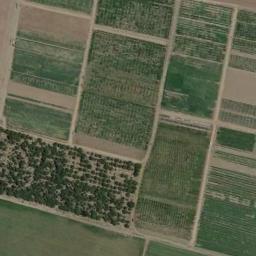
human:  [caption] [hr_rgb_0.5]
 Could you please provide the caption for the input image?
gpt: Some green rectangular farmlands of different sizes are arranged in neat rows .

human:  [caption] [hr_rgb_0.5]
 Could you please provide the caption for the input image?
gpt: Many neatly arranged green, Khaki mixed rectangular farmlands of different sizes .

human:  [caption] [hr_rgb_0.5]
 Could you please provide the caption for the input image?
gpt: There are some light green and bare rectangular farmland .

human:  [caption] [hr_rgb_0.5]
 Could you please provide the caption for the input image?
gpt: There are many crops in rectangular farmlands .

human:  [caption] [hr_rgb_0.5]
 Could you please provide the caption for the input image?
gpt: There are some green rectangular farmlands and yellow ones .